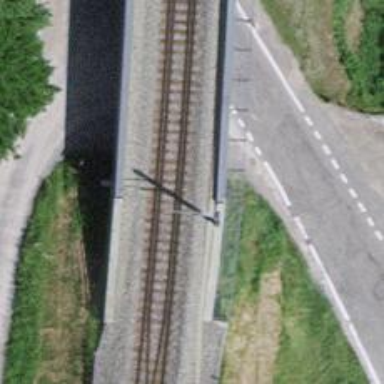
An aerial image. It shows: Single-track railway bridge with contact lines for electrification.